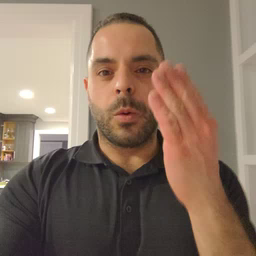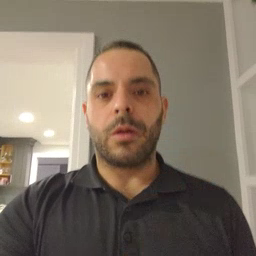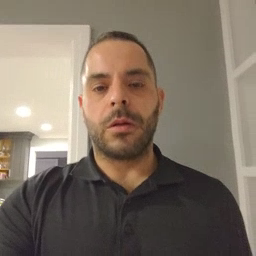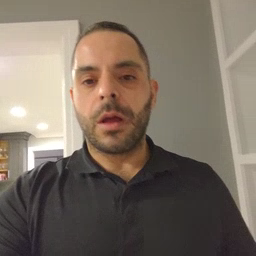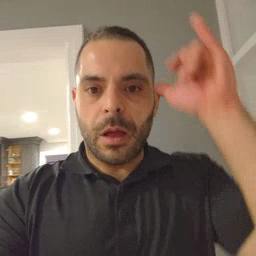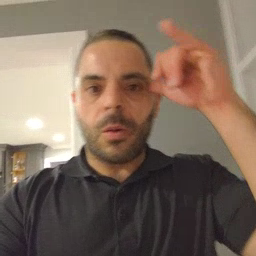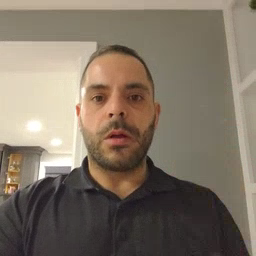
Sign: cow